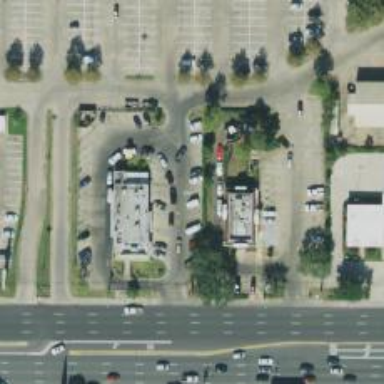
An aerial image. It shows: Parking space.